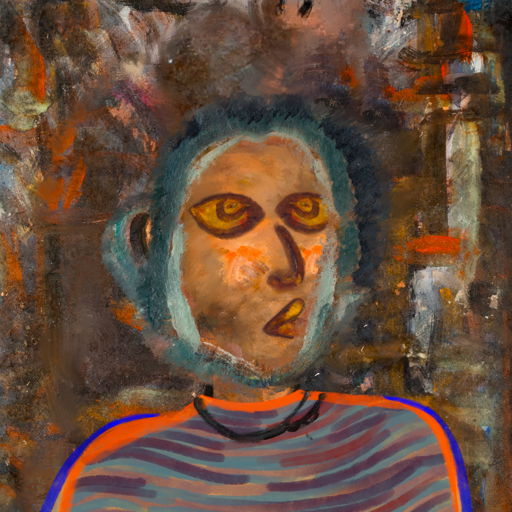
Background: GypsyQueen, Head And Neck Side: Gypsy_Queen, Face Side: Comrade, Bust: Experience, Hair Side: Boggyland, Head Accessory: Blank, Second Necklace: Blank, Necklace: Orphan, Baby: Blank